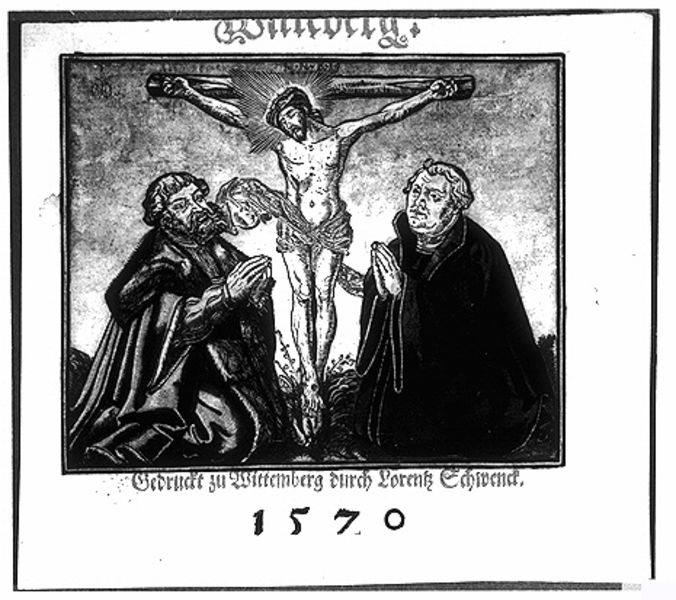
Titel: Bildnis von Martin Luther und dem Kurfürsten Friedrich III. von Sachsen.
Künstler: Laurentinus Schwenck
Institution: (Seriendruck)
Schlagwörter: himmel, körper, mann, männer, schwarz, zeichnung, tuch, bart, bibel, johannes, hände, mantel, renaissance, schrift, grafik, könig, nägel, jahreszahl, lendentuch, kreuz, strahlen, druck, schwarz weiß, stich, text, mäntel, beten, gebet, heiligenschein, nimbus, christus, jesus, kreuzigung, mönch, luther, mönche, anbeten, heilig, anbetung, betend, christentum, ikone, joseph, tonsur, kuperstich, stifter, apostel, martin luther, inri, gebete, wittenberg, wittemberg, ewige, 1570, marthin luther, holsdruck, okine, kafreitag